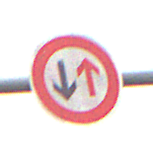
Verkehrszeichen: VorrangDesGegenverkehrs
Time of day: Midday
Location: Outdoor (Nature)
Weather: Overcast
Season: NotSpecified
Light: Natural